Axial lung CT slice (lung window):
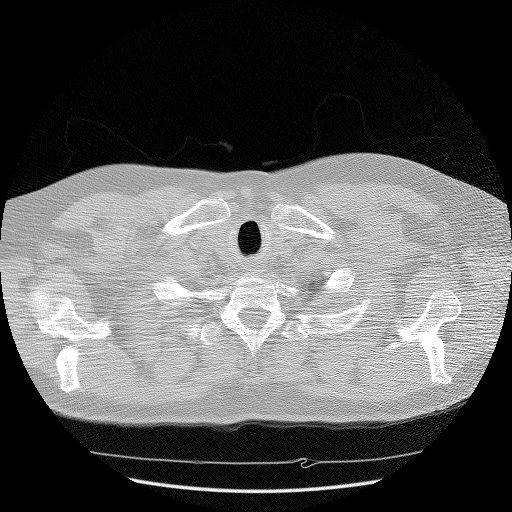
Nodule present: no